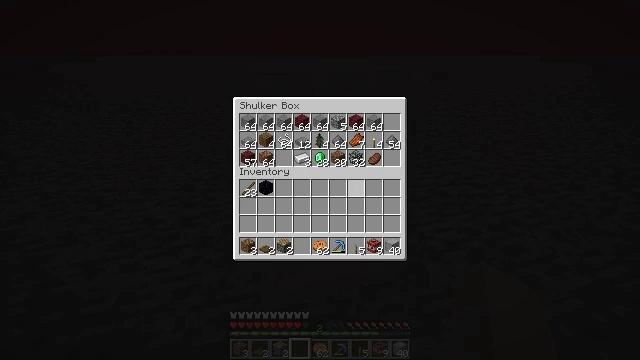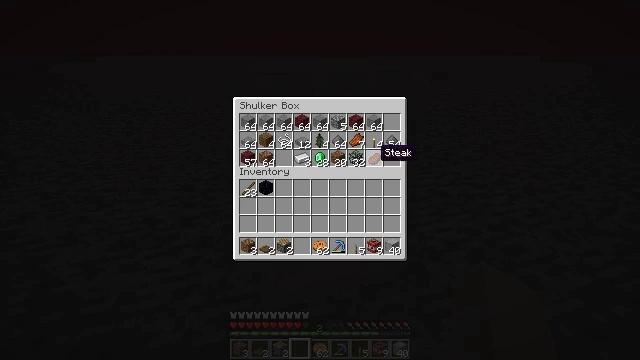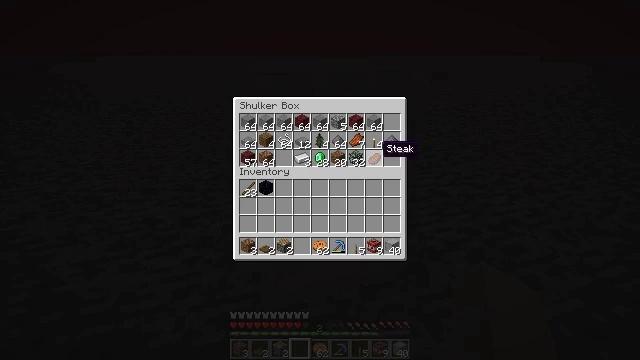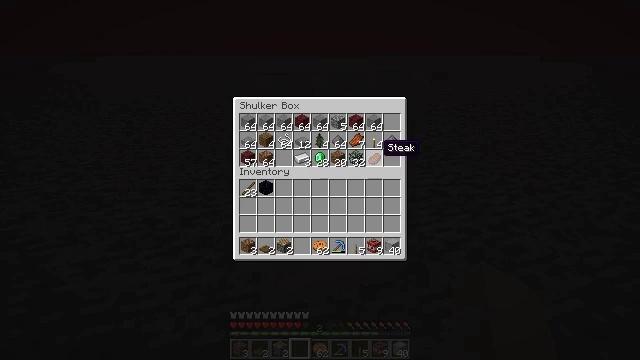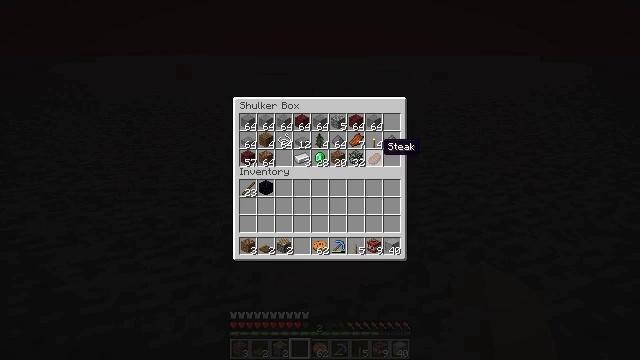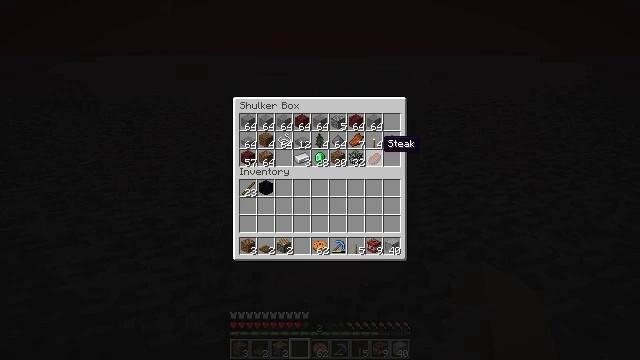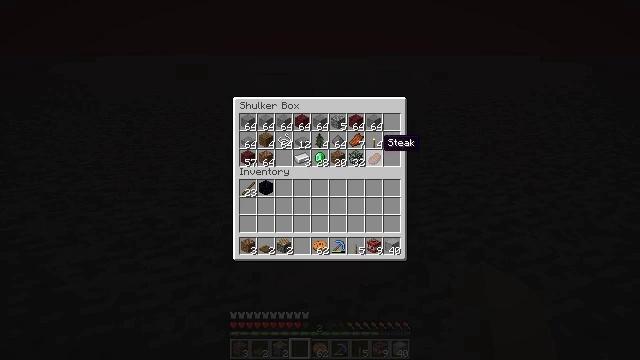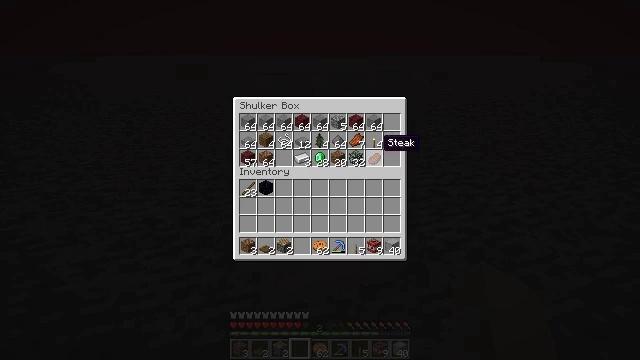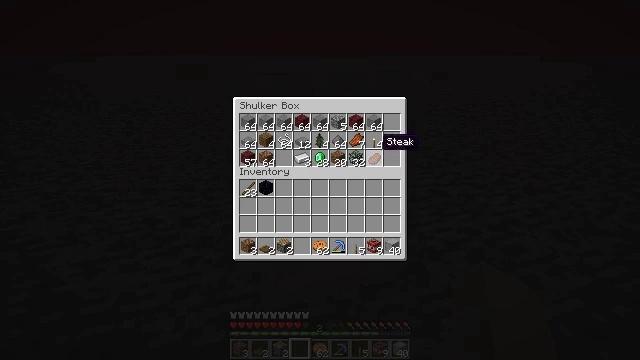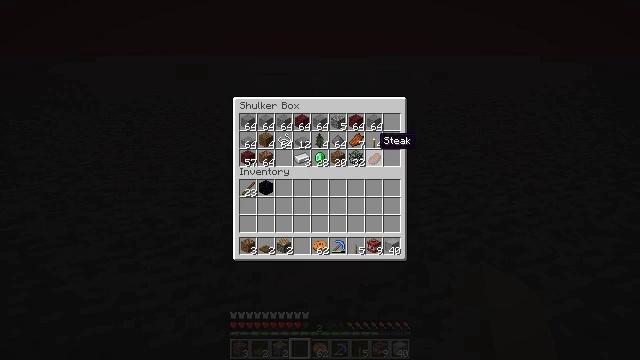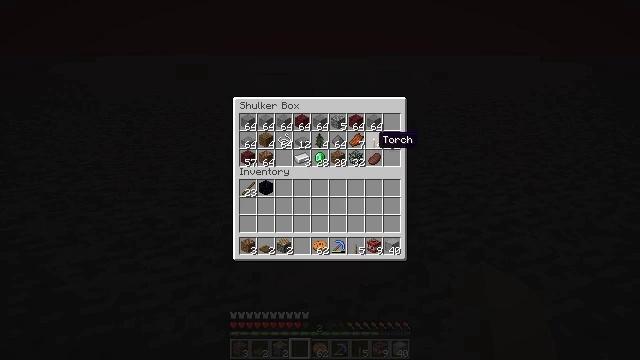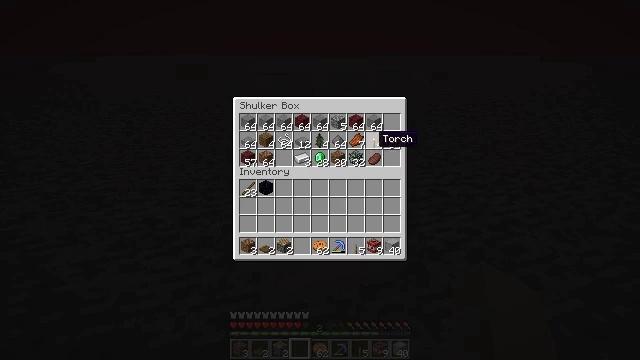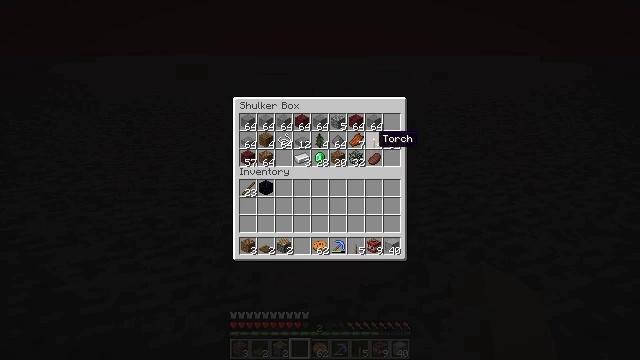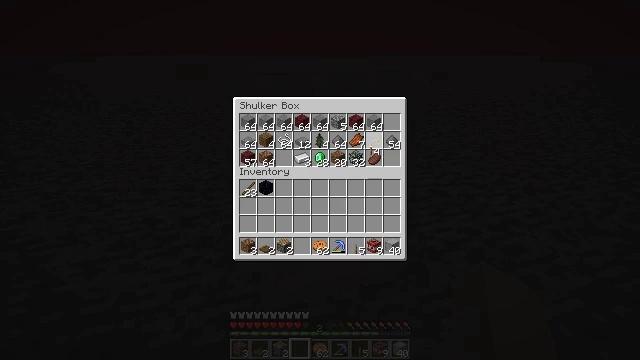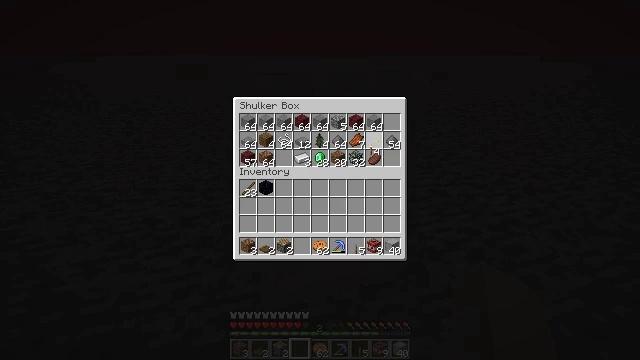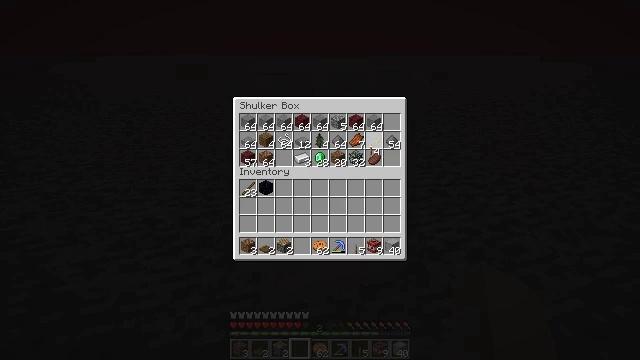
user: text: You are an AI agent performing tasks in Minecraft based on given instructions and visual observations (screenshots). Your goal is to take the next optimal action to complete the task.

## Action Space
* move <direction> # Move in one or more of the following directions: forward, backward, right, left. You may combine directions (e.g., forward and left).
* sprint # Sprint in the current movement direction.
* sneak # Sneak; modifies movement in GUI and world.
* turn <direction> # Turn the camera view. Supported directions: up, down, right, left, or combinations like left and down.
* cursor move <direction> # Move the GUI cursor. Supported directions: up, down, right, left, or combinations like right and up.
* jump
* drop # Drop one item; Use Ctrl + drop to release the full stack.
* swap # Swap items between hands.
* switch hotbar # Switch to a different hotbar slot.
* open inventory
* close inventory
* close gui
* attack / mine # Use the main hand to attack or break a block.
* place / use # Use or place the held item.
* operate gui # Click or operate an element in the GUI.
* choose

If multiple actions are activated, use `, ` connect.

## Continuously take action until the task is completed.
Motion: motion action
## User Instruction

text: Mine redstone block underground.
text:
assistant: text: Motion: turn right and up
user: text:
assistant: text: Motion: no_op
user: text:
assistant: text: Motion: no_op
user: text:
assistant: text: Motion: no_op
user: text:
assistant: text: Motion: no_op
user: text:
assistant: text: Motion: no_op
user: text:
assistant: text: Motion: no_op
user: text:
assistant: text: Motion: no_op
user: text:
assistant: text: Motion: no_op
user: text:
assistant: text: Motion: no_op
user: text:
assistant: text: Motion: no_op
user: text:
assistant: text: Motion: no_op
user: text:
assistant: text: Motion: attack / mine
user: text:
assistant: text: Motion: attack / mine
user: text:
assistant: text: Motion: attack / mine
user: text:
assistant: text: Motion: turn down
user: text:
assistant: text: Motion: turn left and down
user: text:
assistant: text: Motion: turn down
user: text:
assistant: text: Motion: turn down
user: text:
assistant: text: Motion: no_op
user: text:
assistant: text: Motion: no_op
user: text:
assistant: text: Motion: no_op
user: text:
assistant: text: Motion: no_op
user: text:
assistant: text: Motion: no_op
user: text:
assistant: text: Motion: no_op
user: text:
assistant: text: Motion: no_op
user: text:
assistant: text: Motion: no_op
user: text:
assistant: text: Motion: attack / mine
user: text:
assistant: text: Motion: attack / mine
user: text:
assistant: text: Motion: no_op